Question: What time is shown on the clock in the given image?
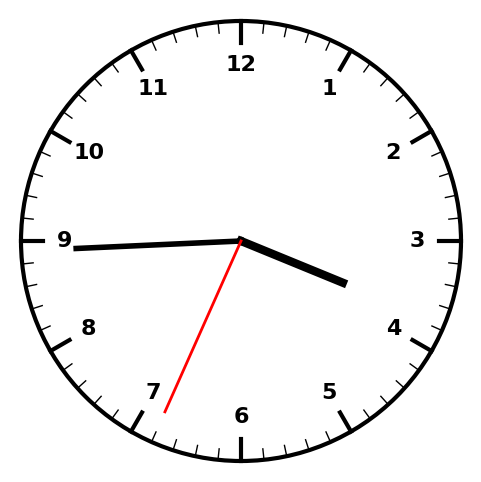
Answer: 03:44:34